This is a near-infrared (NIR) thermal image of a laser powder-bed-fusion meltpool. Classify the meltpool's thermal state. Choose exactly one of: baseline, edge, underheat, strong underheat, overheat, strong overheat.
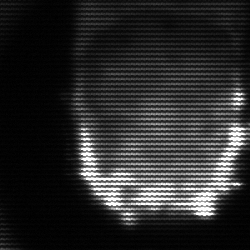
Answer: baseline